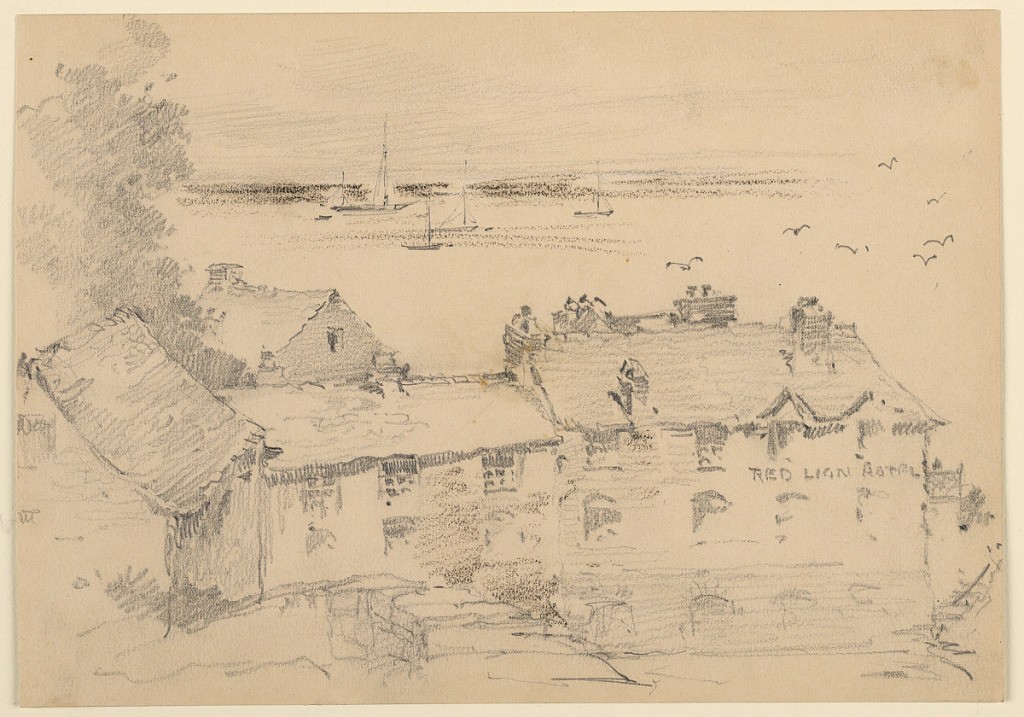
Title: Red Lion Hotel
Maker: Arnold William Brunner, American, 1857–1925
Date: ca. 1883
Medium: Graphite, black crayon and white heightening on cream paper
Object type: Drawing
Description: Hotel in foreground, the name at right, trees, left. Beyond, a bay with sailboats on it. Gulls, upper right.